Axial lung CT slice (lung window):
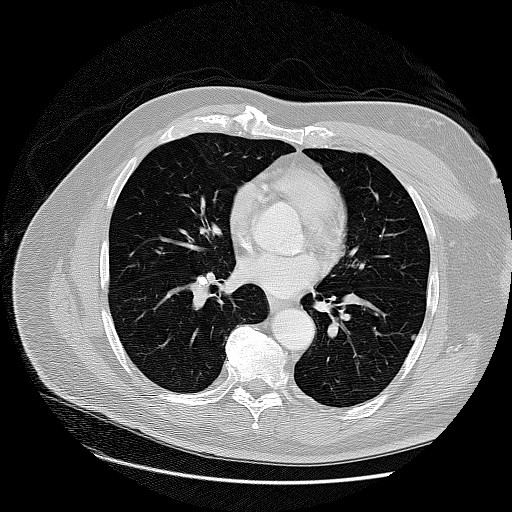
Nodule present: yes
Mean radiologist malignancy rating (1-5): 3